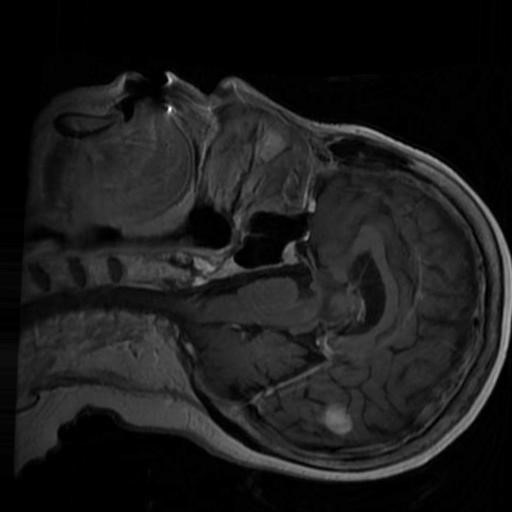
Label: brain_menin